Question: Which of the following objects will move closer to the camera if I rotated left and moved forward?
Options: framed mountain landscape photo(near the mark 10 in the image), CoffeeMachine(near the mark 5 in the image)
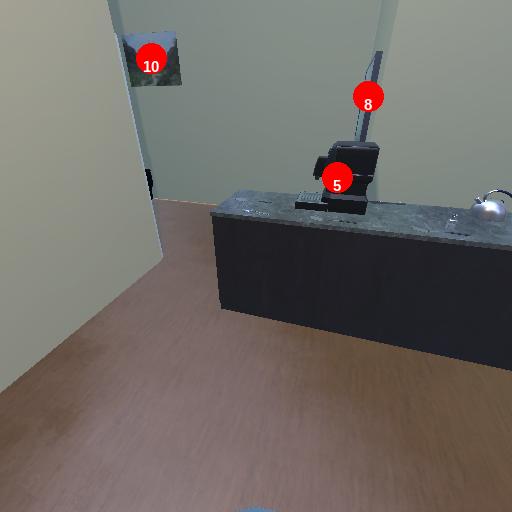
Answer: framed mountain landscape photo(near the mark 10 in the image)